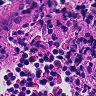
Metastatic tissue present: no